Question: My repository can't merge, can't pull and can't do update just because it can't simply close unwanted heads that were mistakes. It seems I've got changes in hg that complicates merging. I expect the changes (heads) to be rather irrelevant and I want to enable just one head and just one branch.
'''
$ hg merge
branch 'default' has 4 heads
$ hg merge -r e571b17295e9
outstanding uncommitted changes (use 'hg status' to list changes)
$ hg commit -m ''
nothing changed
'''
Did I forget hg push or hg pull somewhere? If nothing changed, why does it say outstanding uncommitted changes? This is my latest output from hg head. How do I find out more about what these changes were?
Why is it nearly impossible to do something as simple as getting rid of one of the heads?
I'm not curious how hg defines a changeset, a revision, a head, a branch etc, I just want the simple actions to be simple.
'''
$ hg head
andring: 233:88de4be7943c
marke: tip
anvandare: niklasro
datum: Mon Sep 05 18:30:37 2011 +0000
kortfattat: addremove
andring: 176:e571b17295e9
anvandare: tekniklas
datum: Sat Jan 08 04:45:07 2011 +0000
kortfattat: twitter support added
andring: 159:f8d974793b12
foralder: 157:ef1d955b9236
anvandare: tekniklas
datum: Sat Dec 18 17:05:45 2010 +0000
kortfattat: remove
andring: 89:008a2ac46b4f
anvandare: tekniklas
datum: Sun Aug 01 07:10:40 2010 +0000
kortfattat: classifiedsmarket/market/market_ad_preview.html
'''
I don't fully understand how to use mercurial and I want more control e.g. see what happened these dates when there were several so-called heads. I'm mostly the sole developer on this repository but want ability to update it from many locations. I asked before about these changes and I can't seem to figure out how to do a 'hg pull' to sync from repository to local. I can do a hg clone and add changes but the listed changes above means that I forgot to sync something and I want to make it easier to
<URL>
<URL>
<URL>
Now hg diff, hg status and hg incoming don't display any changes and I've managed to clean the repository (which is on googlecode.com) and even update files via the web ui googlecode.com has so I want to make it easier to sync between repository and local.
Thanks for any advice
Edit: I can see that the changeset 176:e571b17295e9 is not important and I just want to merge it with the tip with no actual change but getting 1 head.

So I try and I get that the changeset is irrevelavant and I don't care about this change:
'''
$ hg diff -c e571b17295e9
diff -r f50d4c4461e5 -r e571b17295e9 classifiedsmarket/app.yaml
--- a/classifiedsmarket/app.yaml Thu Jan 06 11:36:10 2011 +0000
+++ b/classifiedsmarket/app.yaml Sat Jan 08 04:45:07 2011 +0000
@@ -4,6 +4,10 @@
api_version: 1
default_expiration: "400d 5h"
handlers:
+- url: /twitter
+ script: /twitter_oauth_handler.py
+- url: /oauth.*
+ script: /twitter_oauth_handler.py
- url: /
script: i18n.py
- url: /li
'''
So why do I need so much administation about changesets that do not matter at all?
So now I try this other way which also fails. Great. Choose mercurial and you won't be able to do development since all you do is try to lose some garbage:
'''
hg update -r 123
hg commit --close-branch -m 'Closing old branch'
hg update -C default
'''
My try:
'''
$ hg update -r e571b17295e9
avbryter: crosses branches (merge branches or use --clean to discard changes)
'''
Great, nothing works and what I'm trying to do is really simple. I try some more to really understand that it's impossible to do something really simple and how we lose time trying to do the most basic thing and how Mercurial can't do something simple:
'''
$ hg head
andring: 235:68bc6873fafb
marke: tip
anvandare: niklasro
datum: Tue Sep 06 11:53:32 2011 +0000
kortfattat: added fblist
andring: 176:e571b17295e9
anvandare: tekniklas
datum: Sat Jan 08 04:45:07 2011 +0000
kortfattat: twitter support added
andring: 159:f8d974793b12
foralder: 157:ef1d955b9236
anvandare: tekniklas
datum: Sat Dec 18 17:05:45 2010 +0000
kortfattat: remove
andring: 89:008a2ac46b4f
anvandare: tekniklas
datum: Sun Aug 01 07:10:40 2010 +0000
kortfattat: classifiedsmarket/market/market_ad_preview.html
$ hg merge -r e571b17295e9
avbryter: outstanding uncommitted changes (use 'hg status' to list changes)
'''
So I try another way just to make clear how VCS completely stops me from being able to do development and these stupid revisions instead that won't work not even when it's really simple you're trying to do:
'''
$ hg update -r e571b17295e9
avbryter: crosses branches (merge branches or use --clean to discard changes)
'''
I ended creating a new local directory for each revision I wanted to close, cloned the revision, closed it, committed and pushed from the local clone and it seems to have worked but did I do this the right way? It seems I can still "open" the closed heads which is good but I didn't try yet to sync with other people's changes and I didn't try to do a change via the webui in googlecode.com and pull / merge with local clone.
So I closed uncommitted(?) changesets to mercurial by cloning 3 revisions and close them one by one instead of just hg head -r -close or some simple gear to hg that can handle uncommitted changesets.
It looks resolved now and I can view what the multiple heads were:
'''
o changeset: 181:bb0545ceff33
| parent: 179:b03d10fc4260
| user: tekniklas
| date: Sun Jan 09 04:39:33 2011 +0000
| summary: twitter support
|
| o changeset: 180:9bbefafbdb16
| | parent: 178:e571b17295e9
| | user: niklasro
| | date: Tue Sep 06 14:09:19 2011 +0000
| | summary: close badbranch, this approach never worked
| |
o | changeset: 179:b03d10fc4260
| | parent: 177:f50d4c4461e5
| | user: tekniklas
| | date: Sun Jan 09 04:32:12 2011 +0000
| | summary: removed aeoid
| |
| o changeset: 178:e571b17295e9
|/ user: tekniklas
| date: Sat Jan 08 04:45:07 2011 +0000
| summary: twitter support added
|
o changeset: 177:f50d4c4461e5
| user: tekniklas
| date: Thu Jan 06 11:36:10 2011 +0000
| summary: i18n reports
'''
...
'''
o changeset: 163:aa078cbdbbe5
| parent: 161:51ec76c45cf0
| user: tekniklas
| date: Sat Dec 18 19:20:25 2010 +0000
| summary: fb login
|
| o changeset: 162:37951de836dc
| | parent: 160:f8d974793b12
| | user: niklasro
| | date: Tue Sep 06 14:17:18 2011 +0000
| | summary: close badbranch, this approach never worked
| |
o | changeset: 161:51ec76c45cf0
| | parent: 159:652958f895e2
| | user: tekniklas
| | date: Sat Dec 18 19:19:41 2010 +0000
| | summary: fb login
| |
| o changeset: 160:f8d974793b12
| | parent: 158:ef1d955b9236
| | user: tekniklas
| | date: Sat Dec 18 17:05:45 2010 +0000
| | summary: remove
| |
o | changeset: 159:652958f895e2
| | parent: 157:9658adb05792
| | user: tekniklas
| | date: Sat Dec 18 19:19:17 2010 +0000
| | summary: fb login
| |
| o changeset: 158:ef1d955b9236
|/ user: tekniklas
| date: Sat Dec 18 17:05:00 2010 +0000
| summary: removed
|
o changeset: 157:9658adb05792
| user: tekniklas
| date: Fri Dec 17 21:57:36 2010 +0000
| summary: tabs
'''
...
'''
o changeset: 92:9e48ce2a444e
| parent: 90:a381c59aedc1
| user: ubuntu@ubuntu
| date: Mon Aug 02 04:30:31 2010 +0000
| summary: coordinates
|
| o changeset: 91:84facd40c690
| | parent: 89:008a2ac46b4f
| | user: niklasro
| | date: Tue Sep 06 14:18:58 2011 +0000
| | summary: close badbranch, this approach never worked
| |
o | changeset: 90:a381c59aedc1
| | parent: 88:cfcd7313278d
| | user: ubuntu@ubuntu
| | date: Mon Aug 02 04:30:16 2010 +0000
| | summary: logo
| |
| o changeset: 89:008a2ac46b4f
|/ user: tekniklas
| date: Sun Aug 01 07:10:40 2010 +0000
| summary: classifiedsmarket/market/market_ad_preview.html
|
o changeset: 88:cfcd7313278d
| user: ubuntu@ubuntu
| date: Sun Aug 01 05:58:50 2010 +0000
| summary: previewform
'''
...
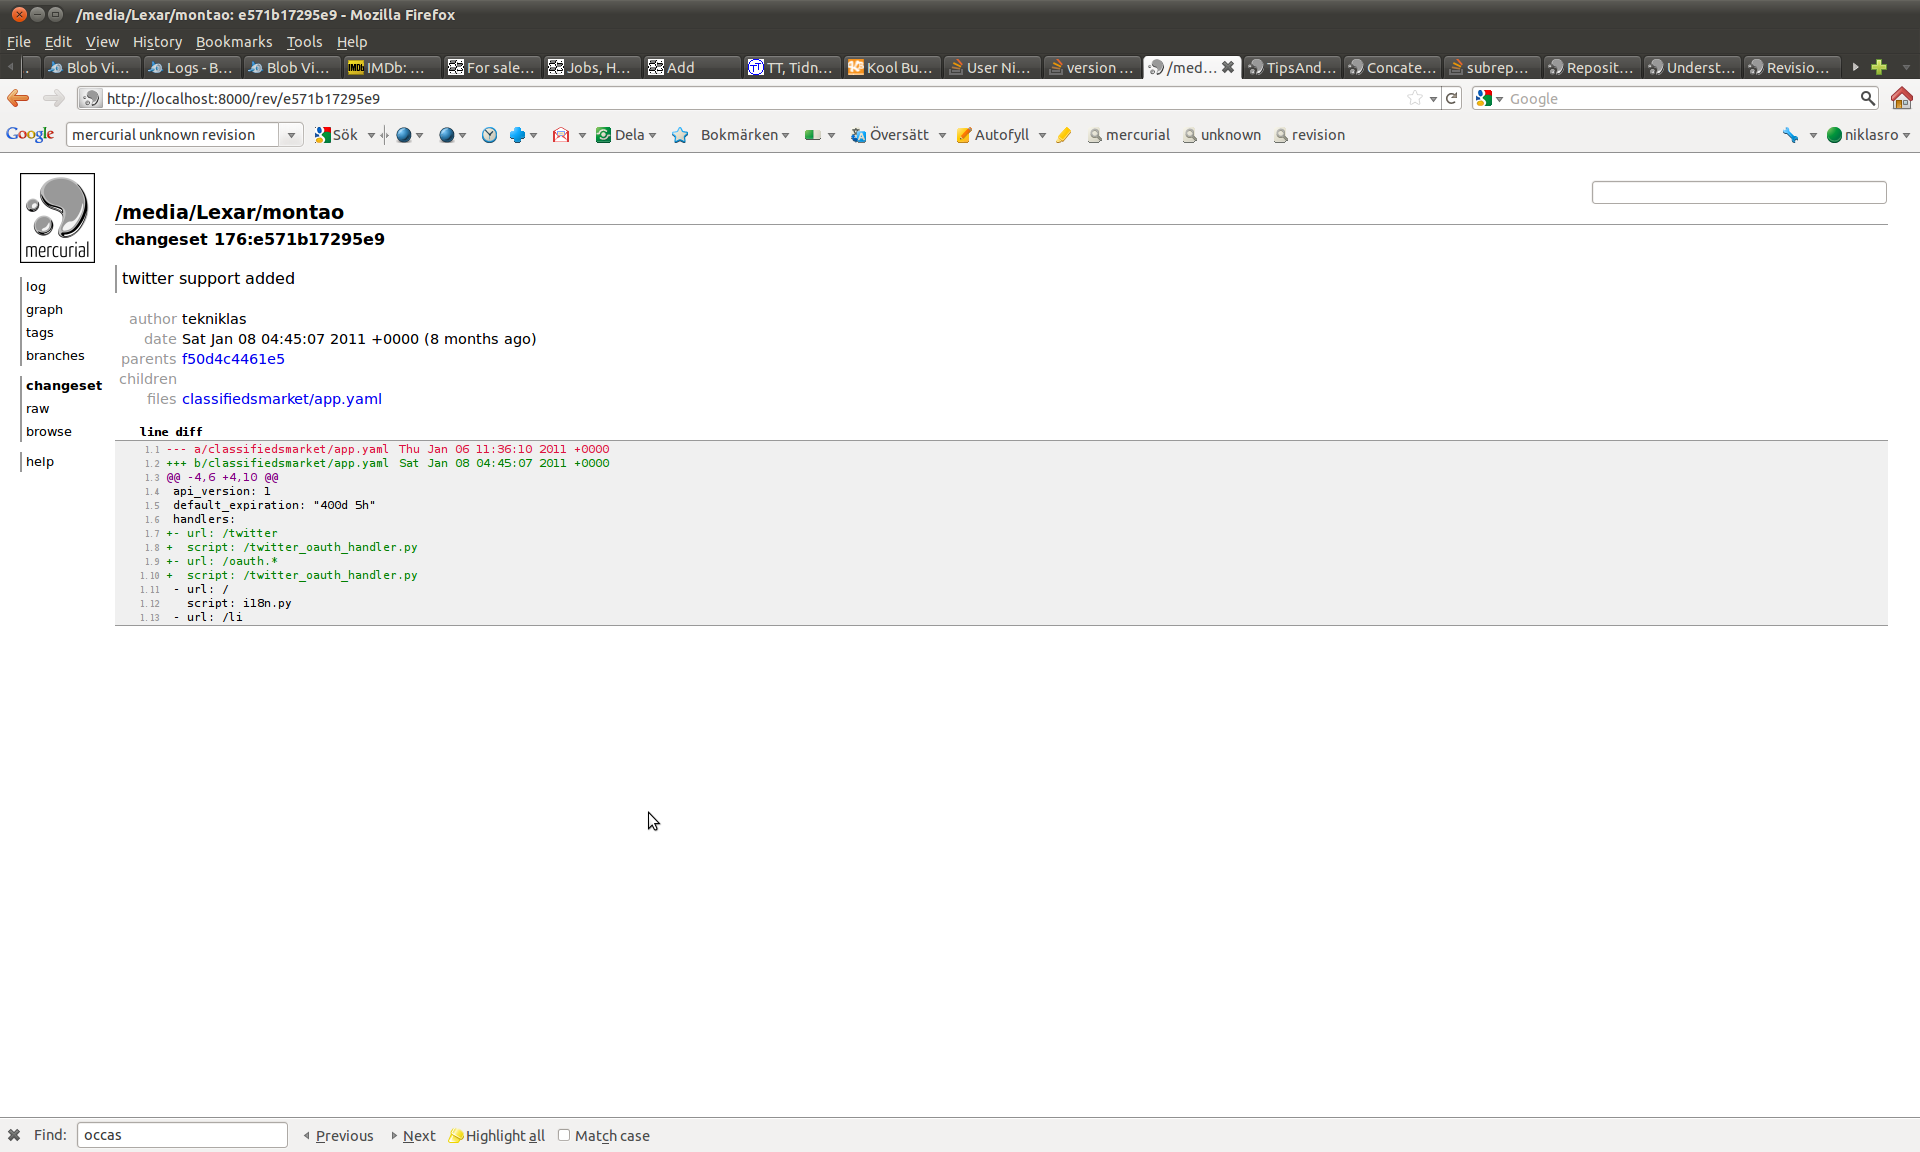
Answer: Take a look at the revision graph, and it shall be clearer to you:
This can be done via:
- 'hg serve'<URL>
It will looks something like this:

In order to combine the changes in these heads, you need to merge them. See 68040 above, which combines two heads into one. This is necessary if you have commits coming in from several locations simultaneously.